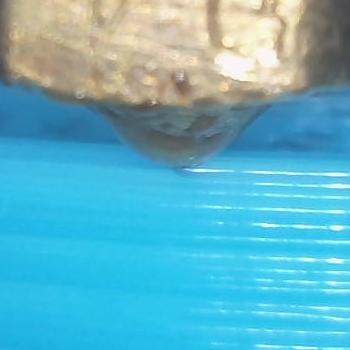
Flow rate: 84%